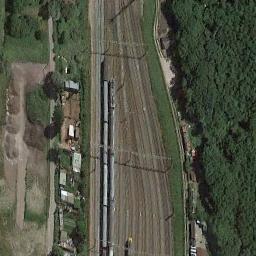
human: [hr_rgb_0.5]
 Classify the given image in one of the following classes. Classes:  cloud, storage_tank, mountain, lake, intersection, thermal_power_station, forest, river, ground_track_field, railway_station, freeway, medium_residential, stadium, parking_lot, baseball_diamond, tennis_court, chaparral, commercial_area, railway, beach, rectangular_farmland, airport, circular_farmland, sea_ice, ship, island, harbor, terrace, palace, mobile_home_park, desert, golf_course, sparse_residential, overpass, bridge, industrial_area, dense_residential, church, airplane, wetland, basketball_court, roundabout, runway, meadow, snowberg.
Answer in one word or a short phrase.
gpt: railway